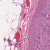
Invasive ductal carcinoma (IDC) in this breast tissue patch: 0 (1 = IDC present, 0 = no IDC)